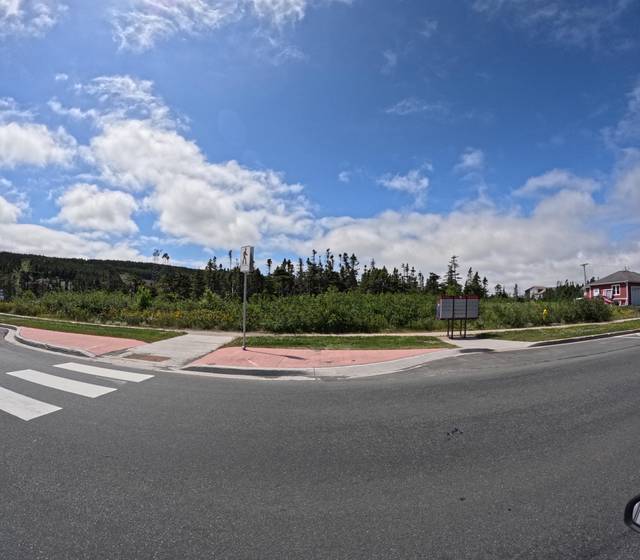
Region: Canada
Coordinates: 47.549, -52.786